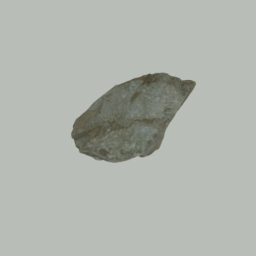
Label: nature